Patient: sex M, age 67
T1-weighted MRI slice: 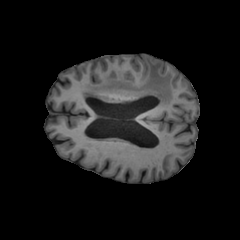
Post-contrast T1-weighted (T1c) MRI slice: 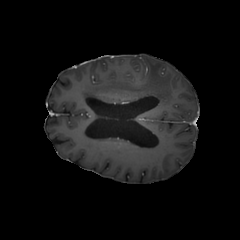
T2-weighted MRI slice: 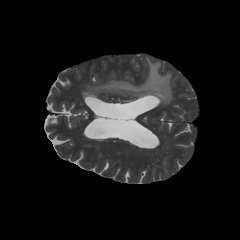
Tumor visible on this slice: yes
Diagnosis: Glioblastoma, IDH-wildtype
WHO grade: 4